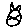
Label: cat